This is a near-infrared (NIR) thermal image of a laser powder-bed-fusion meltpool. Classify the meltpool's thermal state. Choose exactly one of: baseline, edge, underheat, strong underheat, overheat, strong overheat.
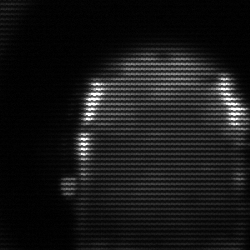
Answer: baseline